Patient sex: F
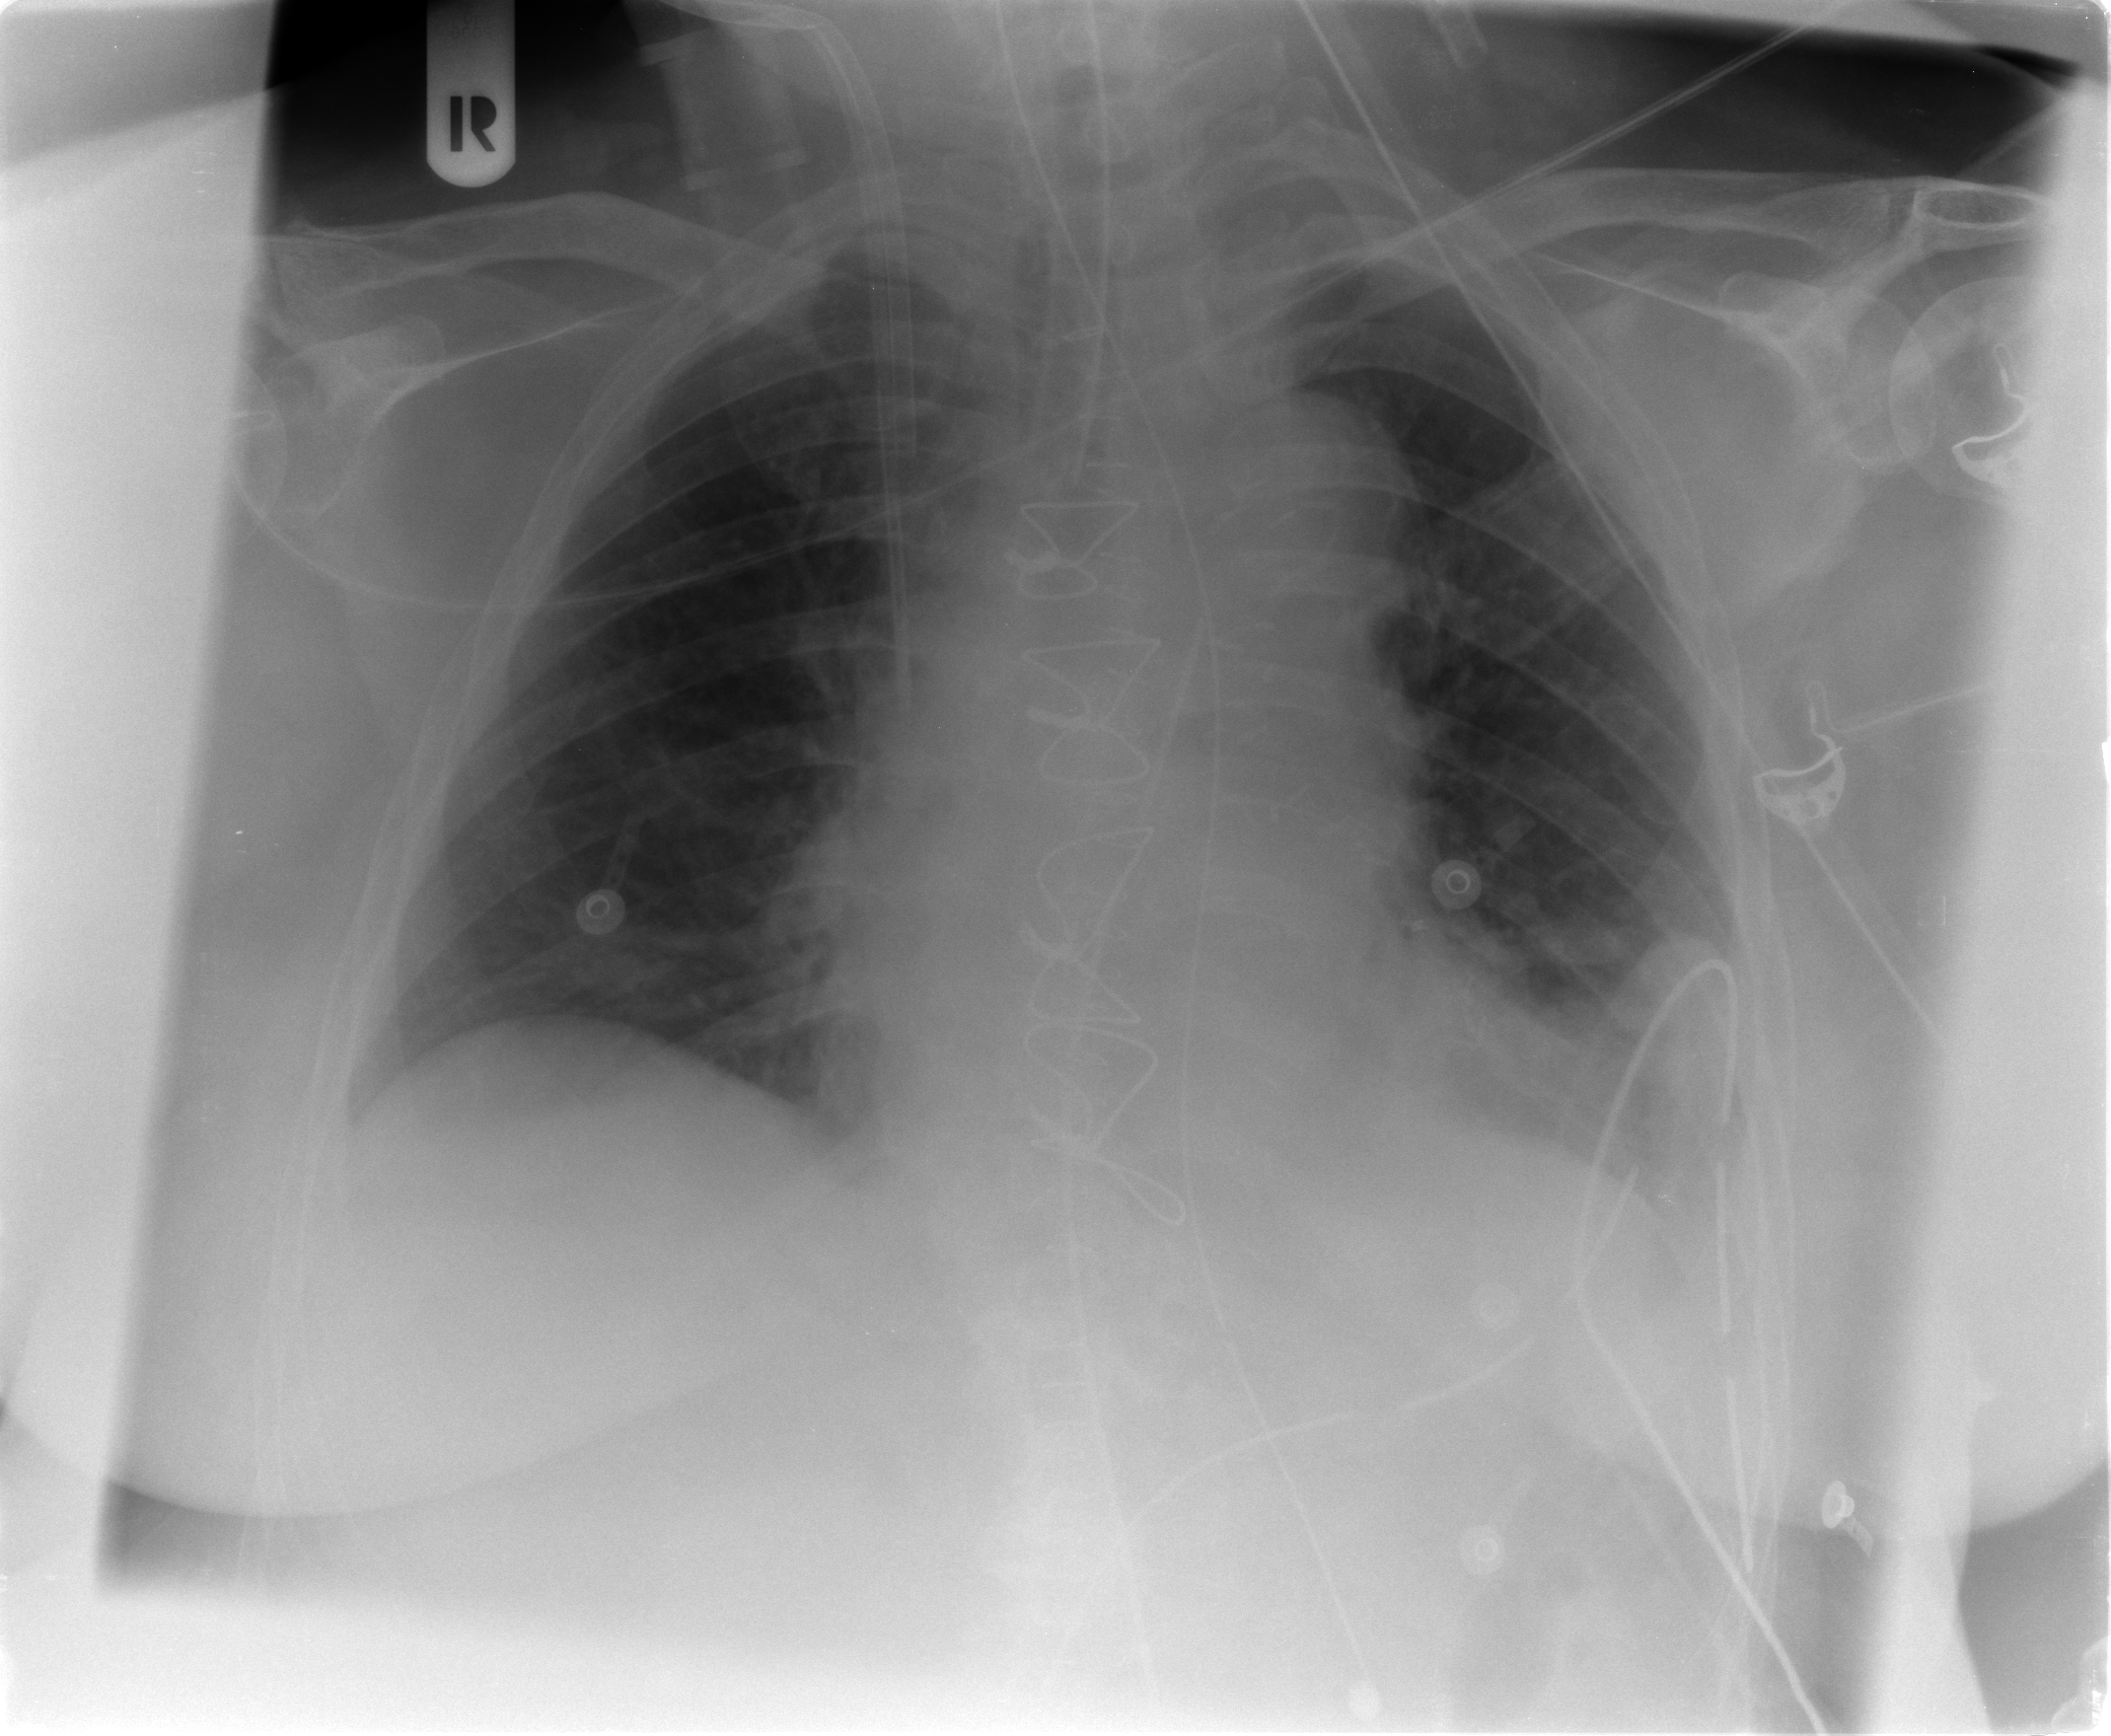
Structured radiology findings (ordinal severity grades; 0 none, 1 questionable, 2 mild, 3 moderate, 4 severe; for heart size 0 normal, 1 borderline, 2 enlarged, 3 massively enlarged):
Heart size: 0
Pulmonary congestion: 2
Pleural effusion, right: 0
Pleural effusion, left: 0
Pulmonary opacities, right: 0
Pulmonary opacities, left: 0
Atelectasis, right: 0
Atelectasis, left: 2